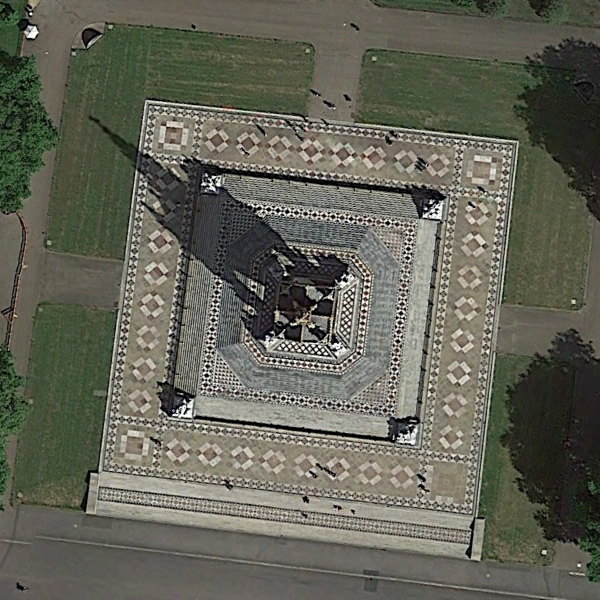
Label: Square